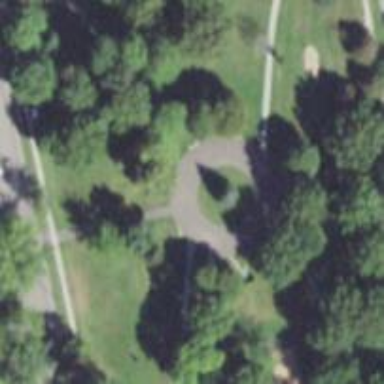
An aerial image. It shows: Lovely park for leisure and relaxation.